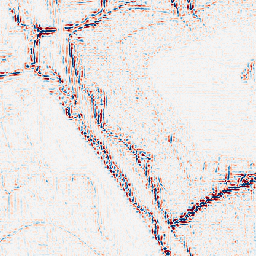
Category: wavelet
Decomposition family: wavelet_dwt
Decomposition parameters: wavelet: db2
level: 2
Upsampling method: cubic_mitchell
Upsampling parameters: scale: 8
Upsampling scale: 8